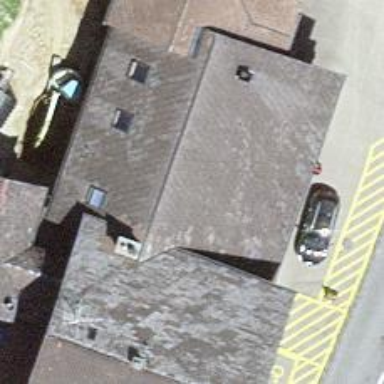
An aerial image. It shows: Restaurant located within hotel.